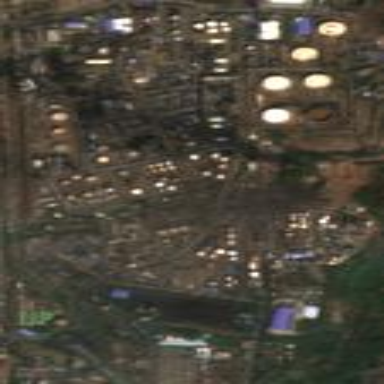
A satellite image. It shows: Industrial area designated for oil refining activities.